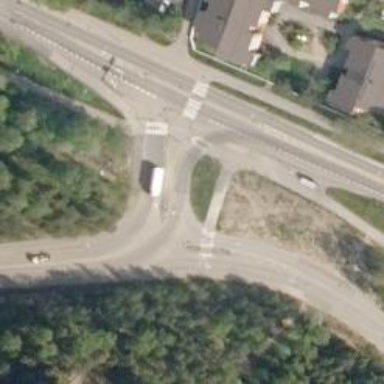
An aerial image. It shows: Asphalt road with secondary link designation.